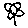
Label: flower